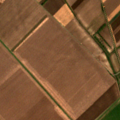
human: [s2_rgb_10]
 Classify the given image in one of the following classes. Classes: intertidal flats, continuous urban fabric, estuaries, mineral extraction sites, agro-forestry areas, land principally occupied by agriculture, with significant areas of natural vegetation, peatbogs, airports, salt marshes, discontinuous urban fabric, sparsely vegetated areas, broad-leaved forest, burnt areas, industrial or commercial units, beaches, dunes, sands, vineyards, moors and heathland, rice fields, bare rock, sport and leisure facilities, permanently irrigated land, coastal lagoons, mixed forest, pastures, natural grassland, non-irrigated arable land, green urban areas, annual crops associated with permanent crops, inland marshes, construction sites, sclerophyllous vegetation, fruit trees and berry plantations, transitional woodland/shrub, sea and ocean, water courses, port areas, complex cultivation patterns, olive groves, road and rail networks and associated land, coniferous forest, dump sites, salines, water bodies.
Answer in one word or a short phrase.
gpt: industrial or commercial units, non-irrigated arable land